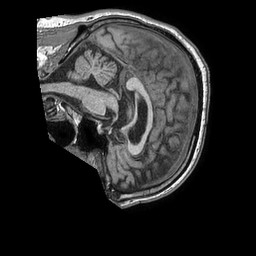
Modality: T1w
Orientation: sagittal
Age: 67
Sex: male
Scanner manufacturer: philips
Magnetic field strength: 1.5 T
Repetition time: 0.007583 s
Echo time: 0.003445 s